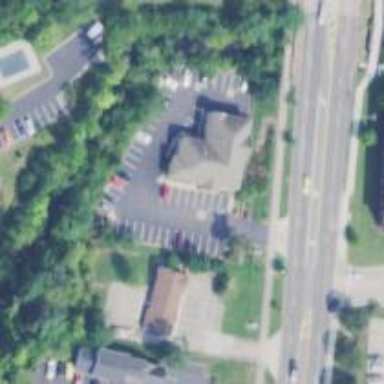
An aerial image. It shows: Clinic.